Interaction volume radius: 5 \u00c5
Interaction volume height: 15 \u00c5
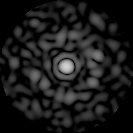
Disorder parameter: 0.7857